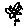
Label: flower